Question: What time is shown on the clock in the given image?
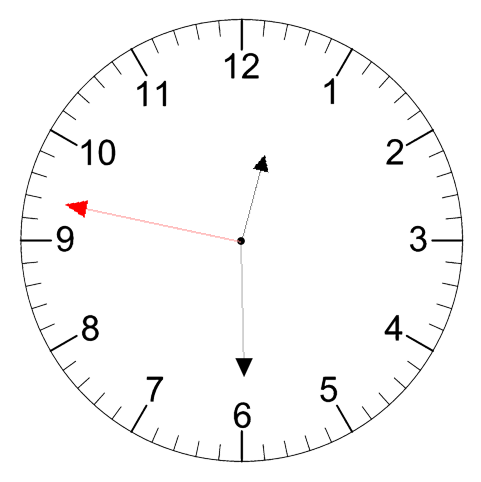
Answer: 12:29:47